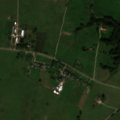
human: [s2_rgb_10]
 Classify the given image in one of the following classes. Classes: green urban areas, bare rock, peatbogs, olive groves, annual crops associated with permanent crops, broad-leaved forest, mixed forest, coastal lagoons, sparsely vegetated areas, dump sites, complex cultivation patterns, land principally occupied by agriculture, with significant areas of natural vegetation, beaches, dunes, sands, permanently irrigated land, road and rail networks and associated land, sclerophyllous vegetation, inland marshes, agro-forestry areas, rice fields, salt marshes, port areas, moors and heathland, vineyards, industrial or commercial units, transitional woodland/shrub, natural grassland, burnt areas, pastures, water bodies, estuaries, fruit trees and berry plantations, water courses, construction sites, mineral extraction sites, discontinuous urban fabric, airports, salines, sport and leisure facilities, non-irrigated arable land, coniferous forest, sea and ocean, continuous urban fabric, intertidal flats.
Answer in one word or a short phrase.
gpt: discontinuous urban fabric, non-irrigated arable land, pastures, complex cultivation patterns, land principally occupied by agriculture, with significant areas of natural vegetation